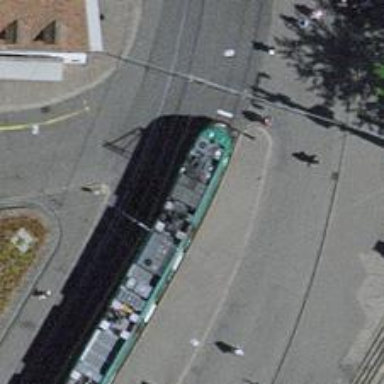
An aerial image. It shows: Tram stop with stop position for public transport.